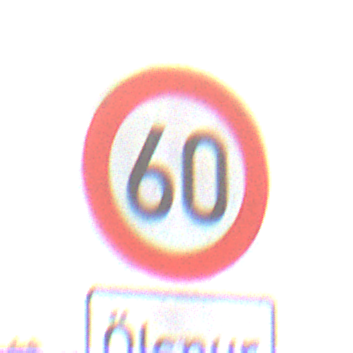
Verkehrszeichen: Geschwindigkeit60
Zusatzzeichen unten: HinweiseAufGefahrenDurchVerbaleAngabe1
Umgebung: Outdoor, Nature
Tageszeit: MorningAfternoon
Wetter: Overcast
Licht: Natural
Jahreszeit: NotSpecified
Kontrast: LowContrast